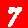
Digit: 7